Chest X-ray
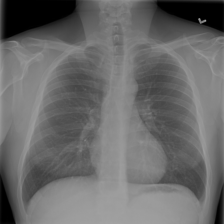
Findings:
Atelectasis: negative
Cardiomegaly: negative
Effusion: negative
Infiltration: negative
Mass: negative
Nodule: negative
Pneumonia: negative
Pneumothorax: negative
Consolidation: negative
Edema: negative
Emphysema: negative
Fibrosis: negative
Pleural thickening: negative
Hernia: negative